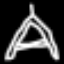
Label: The Eiffel Tower